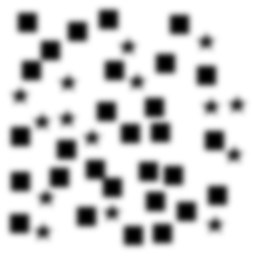
Squares: 29
Triangles: 0
Stars: 15
Total shapes: 44